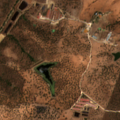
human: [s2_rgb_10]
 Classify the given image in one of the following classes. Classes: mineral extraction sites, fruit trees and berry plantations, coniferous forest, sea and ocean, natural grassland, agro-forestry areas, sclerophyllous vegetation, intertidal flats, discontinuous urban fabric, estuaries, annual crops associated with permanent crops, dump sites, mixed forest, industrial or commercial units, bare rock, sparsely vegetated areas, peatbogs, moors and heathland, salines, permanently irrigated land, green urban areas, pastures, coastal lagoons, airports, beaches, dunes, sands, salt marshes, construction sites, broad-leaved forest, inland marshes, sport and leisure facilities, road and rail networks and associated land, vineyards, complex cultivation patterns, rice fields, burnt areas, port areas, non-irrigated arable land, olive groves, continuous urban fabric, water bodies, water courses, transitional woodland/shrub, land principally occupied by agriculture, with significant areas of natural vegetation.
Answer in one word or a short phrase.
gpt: non-irrigated arable land, agro-forestry areas, broad-leaved forest